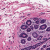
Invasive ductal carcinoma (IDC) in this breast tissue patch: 0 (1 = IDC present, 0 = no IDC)